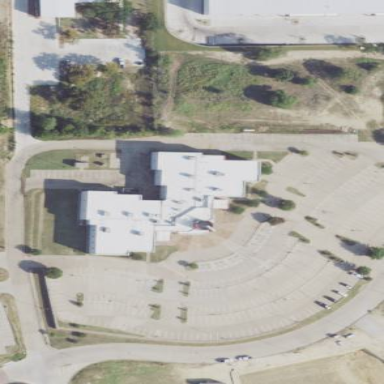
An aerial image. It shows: Building.